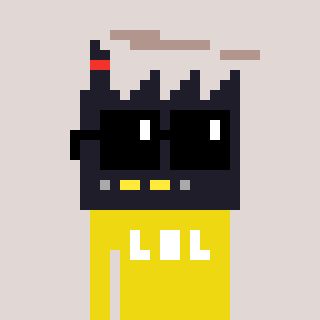
a pixel art character with square black sunglasses, a factory-shaped head and a yellow-colored body on a warm background